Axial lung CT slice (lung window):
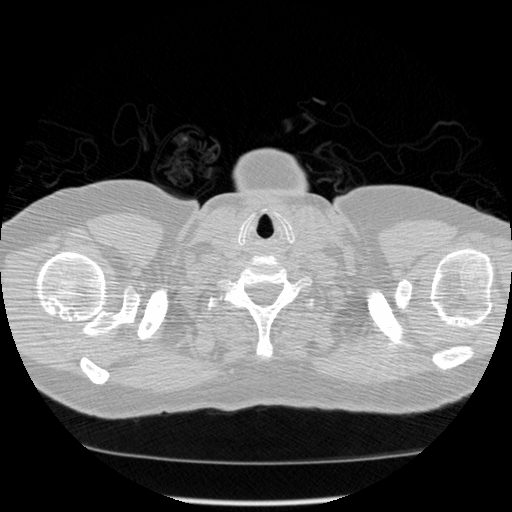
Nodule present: no